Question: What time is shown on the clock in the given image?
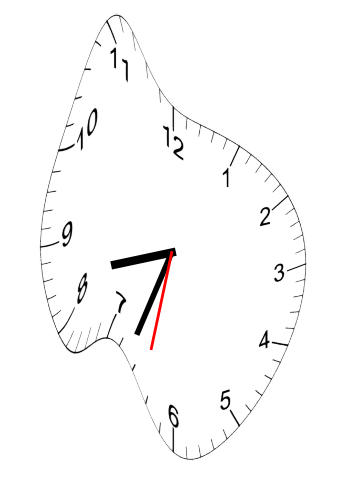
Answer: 08:33:32